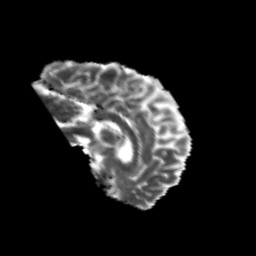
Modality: MD
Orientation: sagittal
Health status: healthy
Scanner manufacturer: philips
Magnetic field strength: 3 T
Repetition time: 6.964 s
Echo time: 0.092 s